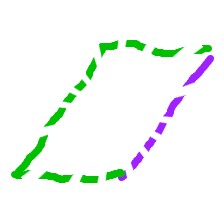
Shape: parallelogram